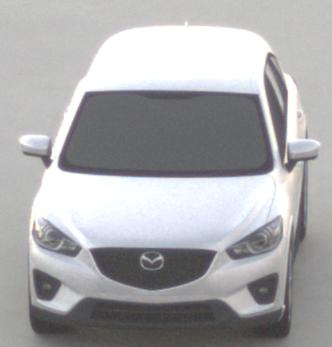
Make: Mazda
Model: CX-5 2.0 SKYACTIV-G 160
Detailed model: CX-5 (GH)
Model produced from: 2012/04
Model produced until: 2015/02
Doors: 5
Color: white
Road condition: dry road
Daytime: sunrise or sunset
Contrast: low contrast